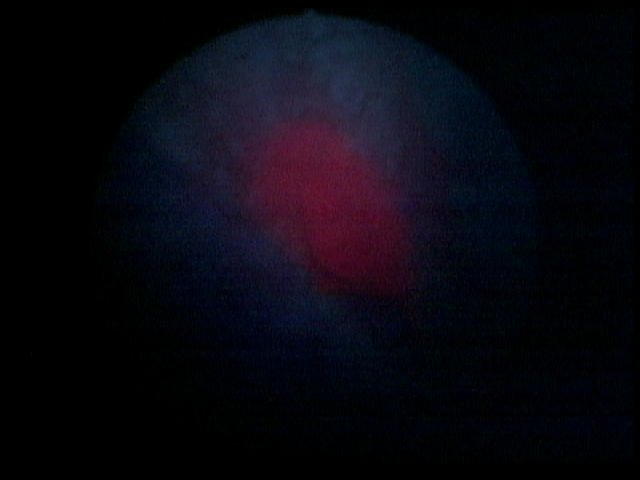
Modality: BLC
Class: Malignant
Subclass: LowGradePapillary
Lesion: Multifocal
Multifocal: 2 to 7
Stage: Ta
Morphology: Papillary
Bladder cancer association: Yes